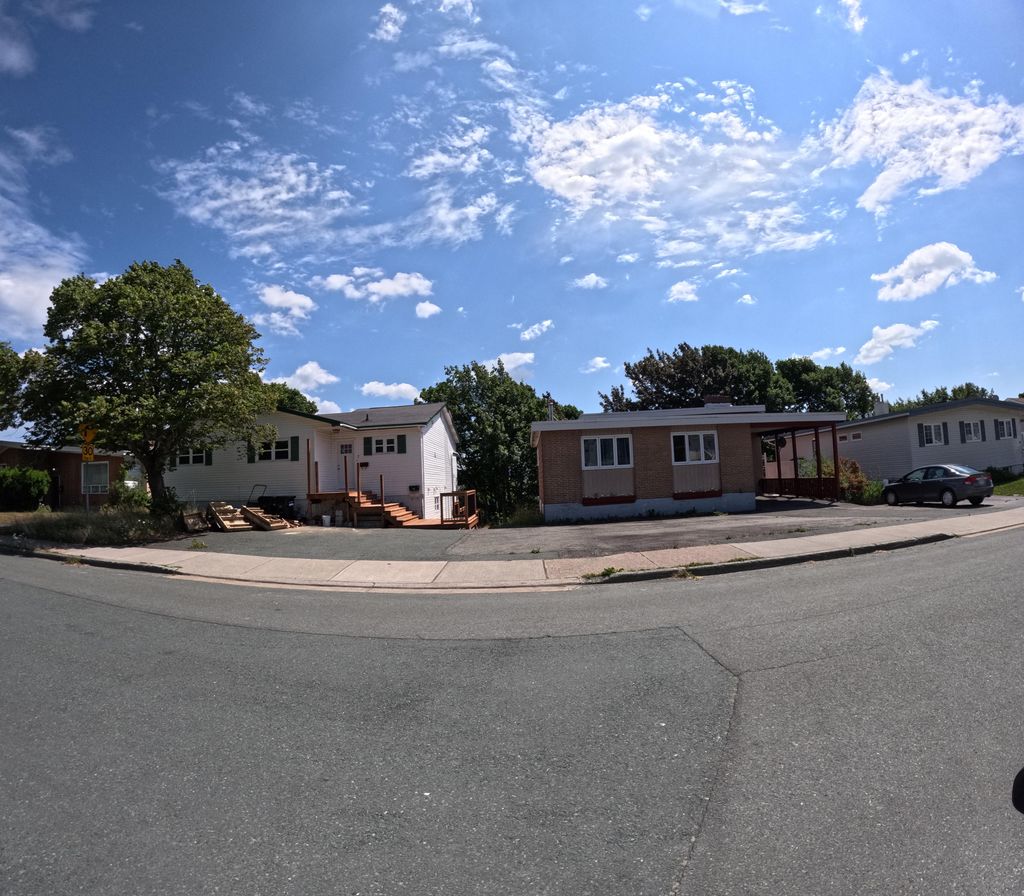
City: st_johns